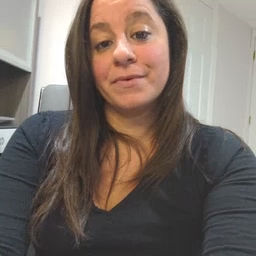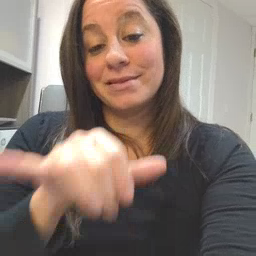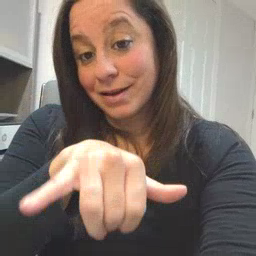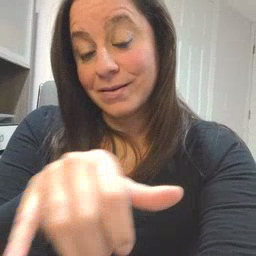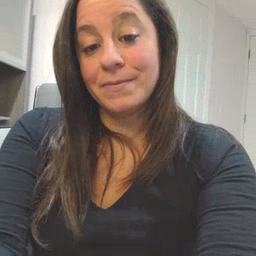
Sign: stay